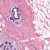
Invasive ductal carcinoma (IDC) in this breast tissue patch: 0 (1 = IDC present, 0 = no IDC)